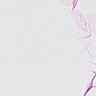
Metastatic tissue present: no